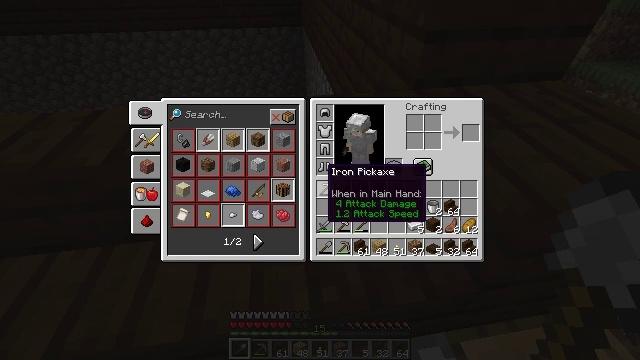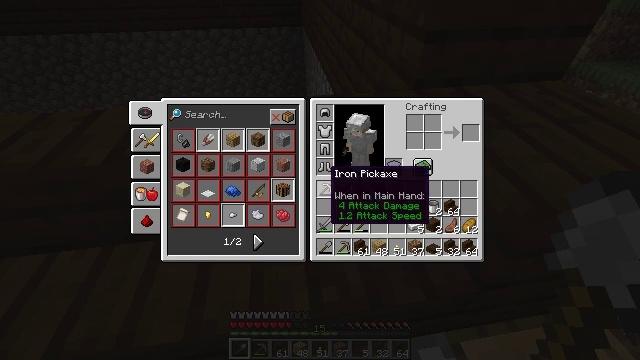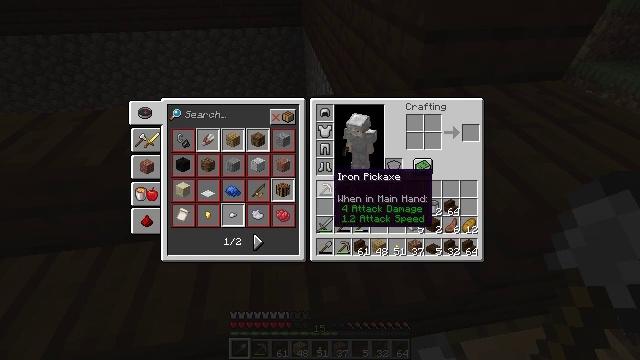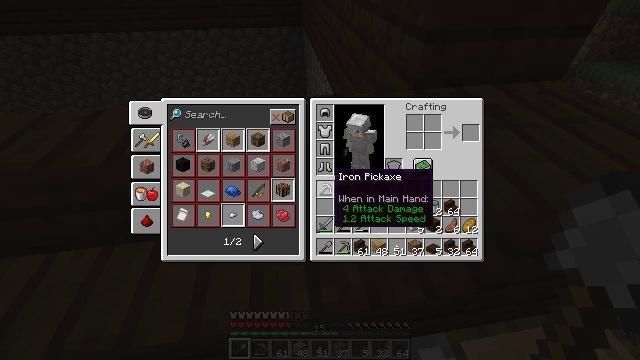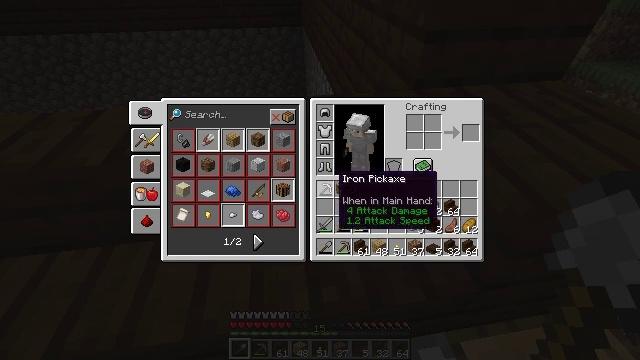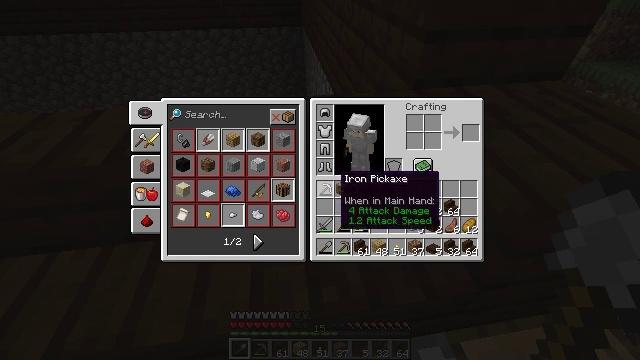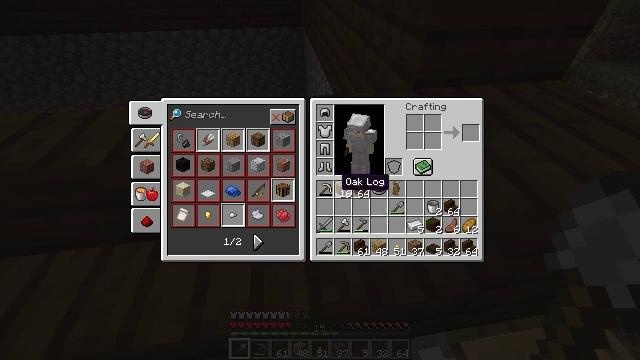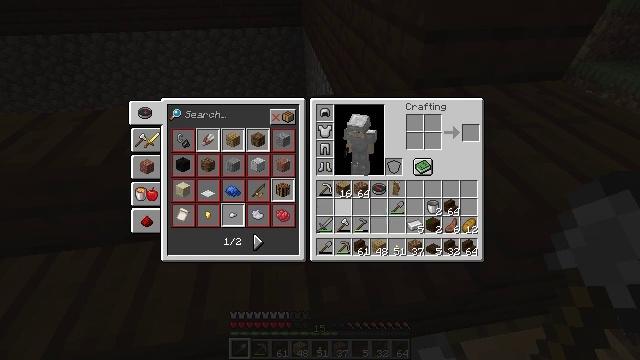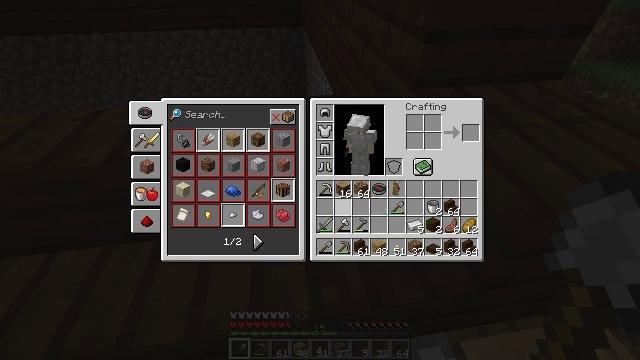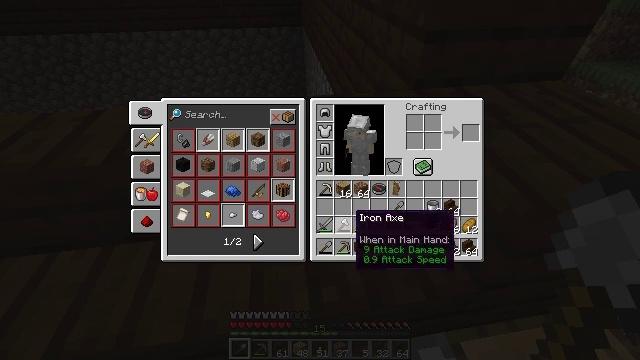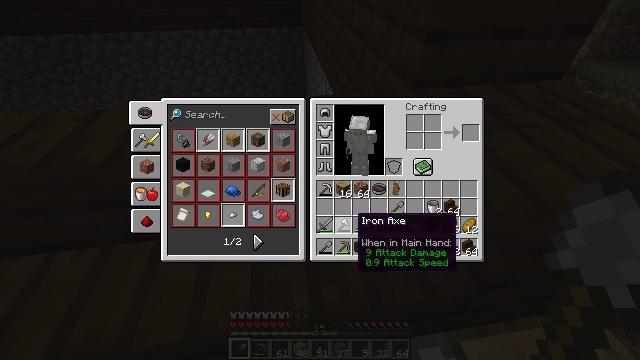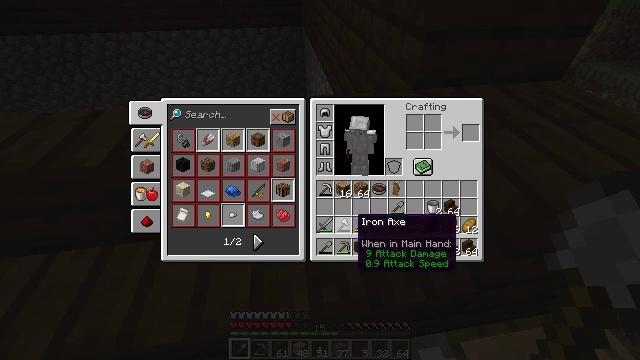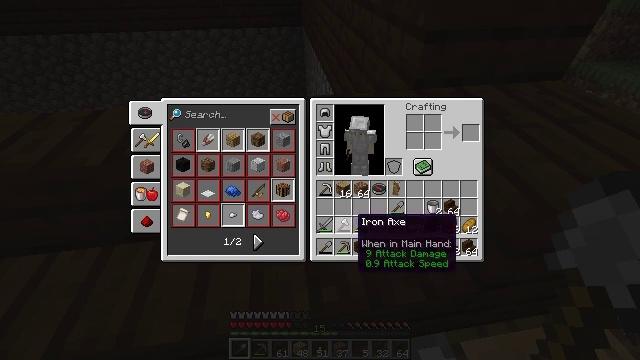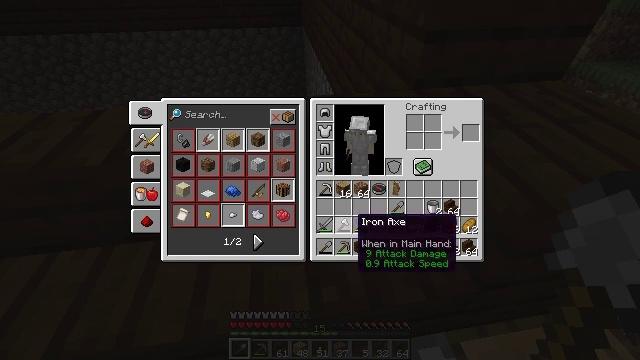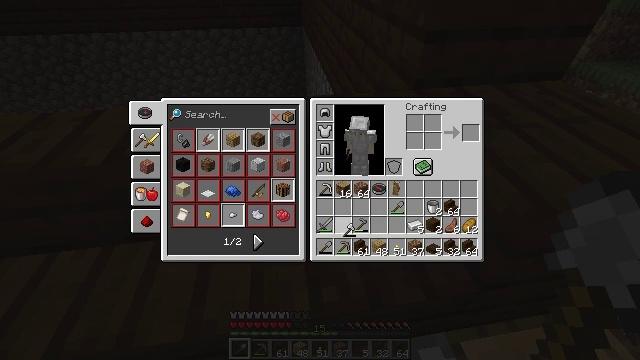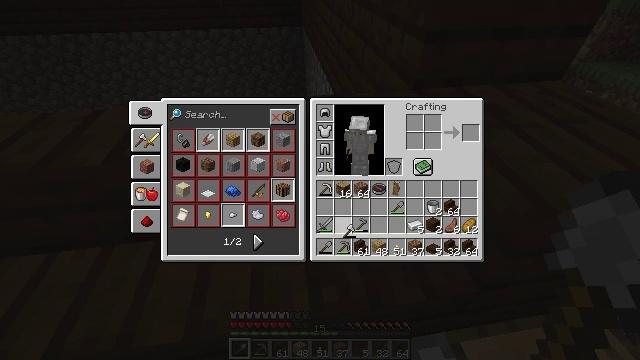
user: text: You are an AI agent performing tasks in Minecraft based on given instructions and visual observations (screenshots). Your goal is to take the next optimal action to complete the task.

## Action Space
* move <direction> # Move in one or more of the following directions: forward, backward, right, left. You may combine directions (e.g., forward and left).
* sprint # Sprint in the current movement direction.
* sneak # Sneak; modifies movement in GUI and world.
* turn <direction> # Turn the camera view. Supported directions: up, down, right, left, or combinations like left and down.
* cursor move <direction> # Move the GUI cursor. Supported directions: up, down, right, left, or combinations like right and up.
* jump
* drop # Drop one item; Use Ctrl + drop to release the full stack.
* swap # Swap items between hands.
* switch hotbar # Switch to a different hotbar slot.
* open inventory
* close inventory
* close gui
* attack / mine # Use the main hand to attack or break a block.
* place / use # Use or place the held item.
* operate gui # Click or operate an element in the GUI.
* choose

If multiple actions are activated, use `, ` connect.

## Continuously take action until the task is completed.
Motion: motion action
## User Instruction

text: Collect the dark oak stairs by mining.
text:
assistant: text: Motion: no_op
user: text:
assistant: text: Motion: no_op
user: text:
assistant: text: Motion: no_op
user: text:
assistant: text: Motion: no_op
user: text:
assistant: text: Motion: no_op
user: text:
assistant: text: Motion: no_op
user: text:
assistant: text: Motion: cursor move down
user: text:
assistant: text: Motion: cursor move down
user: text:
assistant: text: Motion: cursor move right and down
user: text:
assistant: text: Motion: no_op
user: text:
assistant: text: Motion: no_op
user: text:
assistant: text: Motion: no_op
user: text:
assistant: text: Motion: no_op
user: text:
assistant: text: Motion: operate gui
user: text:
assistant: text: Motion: operate gui
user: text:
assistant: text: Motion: operate gui
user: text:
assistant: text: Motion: no_op
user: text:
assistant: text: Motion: no_op
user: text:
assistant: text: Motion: no_op
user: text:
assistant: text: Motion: no_op
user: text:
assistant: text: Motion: no_op
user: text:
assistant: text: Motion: operate gui
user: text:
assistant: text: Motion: operate gui
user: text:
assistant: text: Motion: operate gui
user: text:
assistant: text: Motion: no_op
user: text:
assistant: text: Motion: no_op
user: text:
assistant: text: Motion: no_op
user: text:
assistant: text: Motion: no_op
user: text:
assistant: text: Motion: no_op
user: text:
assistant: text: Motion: no_op